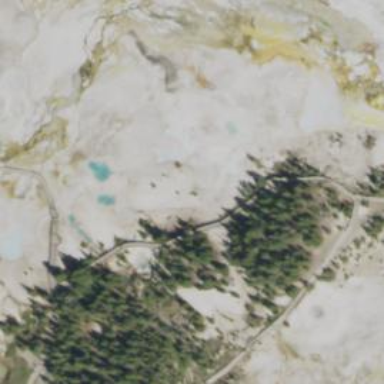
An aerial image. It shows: Natural geyser.